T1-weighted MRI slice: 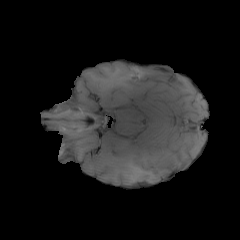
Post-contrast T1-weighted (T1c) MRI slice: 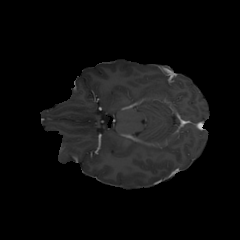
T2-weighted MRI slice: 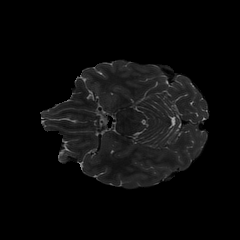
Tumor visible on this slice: no